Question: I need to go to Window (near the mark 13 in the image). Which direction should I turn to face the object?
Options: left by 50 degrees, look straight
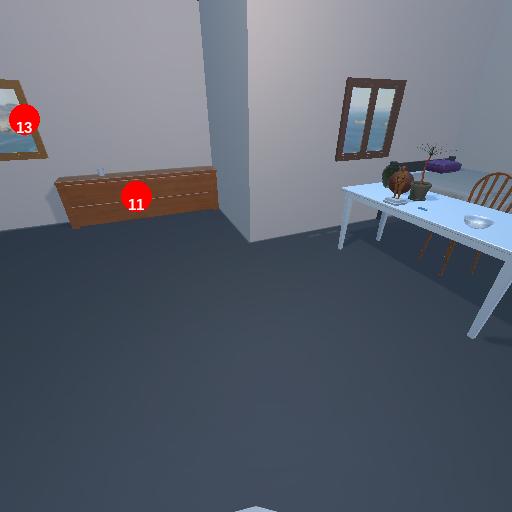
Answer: left by 50 degrees